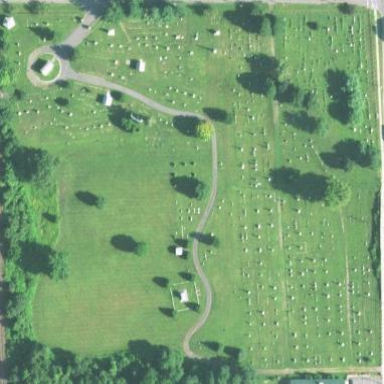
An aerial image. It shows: Cemetery.